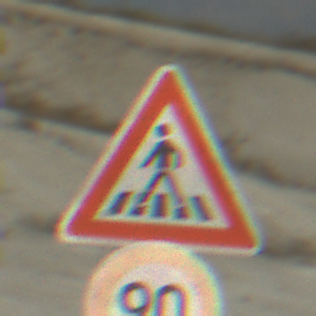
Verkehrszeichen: FussgaengerueberwegRechts
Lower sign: Geschwindigkeit90
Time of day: MorningAfternoon
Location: Outdoor (Beach)
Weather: PartlyCloudy
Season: NotSpecified
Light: Natural